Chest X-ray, AP view. Patient: 52 years old, sex M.
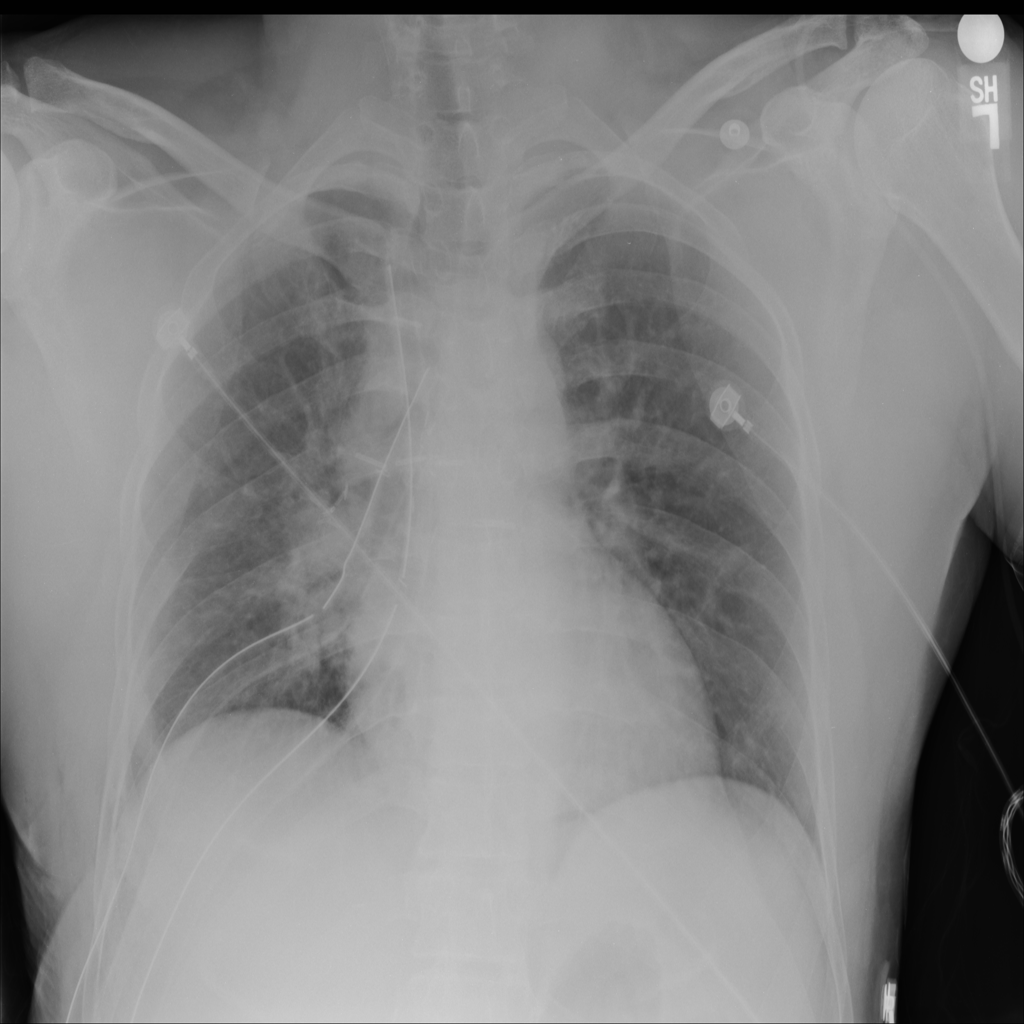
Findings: No Finding